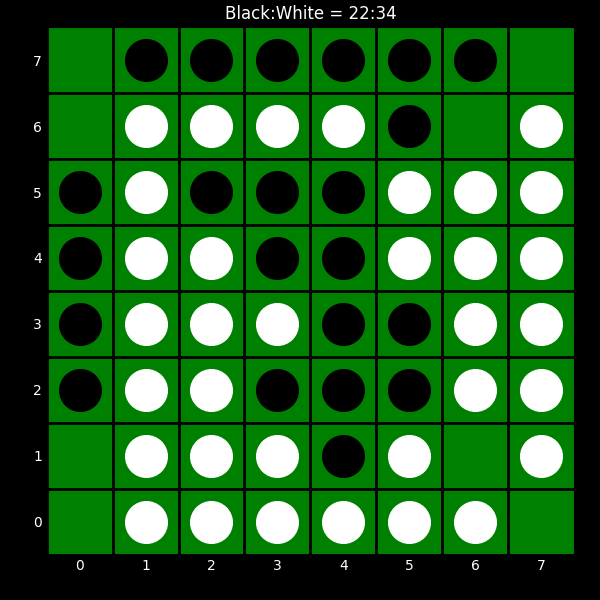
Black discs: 22
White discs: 34